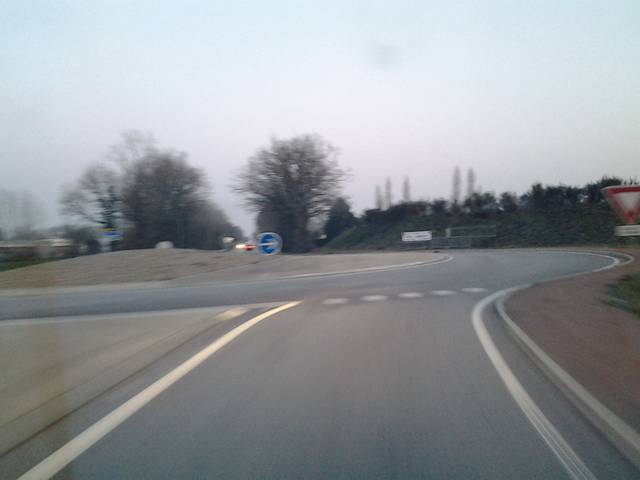
Region: France
Coordinates: 46.622, -1.368